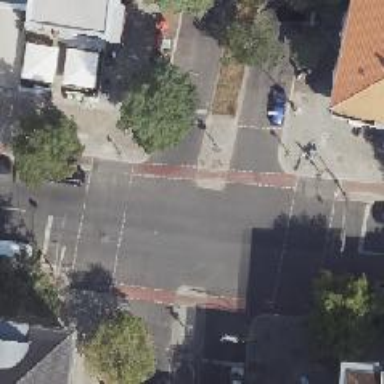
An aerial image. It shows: Tertiary road with asphalt surface. There is separate sidewalk and cycle track.